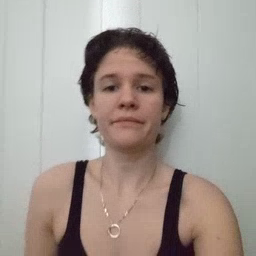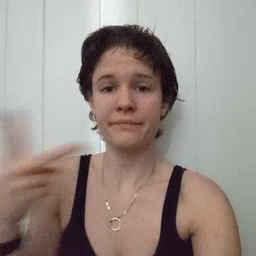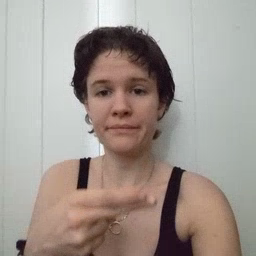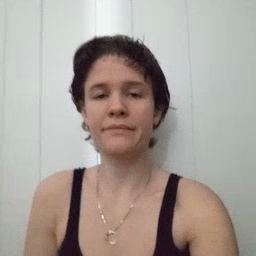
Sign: cut